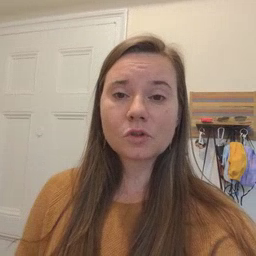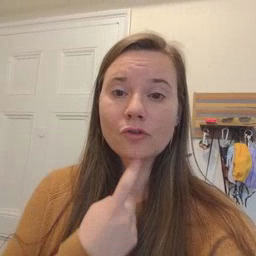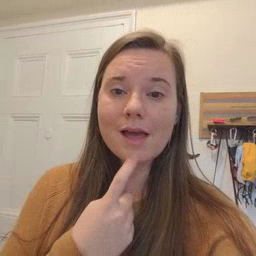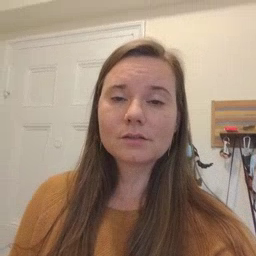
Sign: red